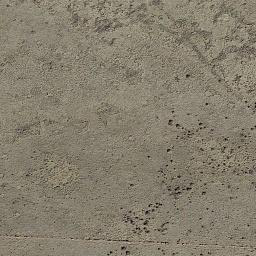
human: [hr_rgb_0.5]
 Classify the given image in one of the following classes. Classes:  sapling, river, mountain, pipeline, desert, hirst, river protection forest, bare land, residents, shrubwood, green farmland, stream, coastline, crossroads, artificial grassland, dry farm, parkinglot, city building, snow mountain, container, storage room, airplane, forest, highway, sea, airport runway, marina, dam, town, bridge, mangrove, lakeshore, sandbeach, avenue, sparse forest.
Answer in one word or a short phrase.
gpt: bare land